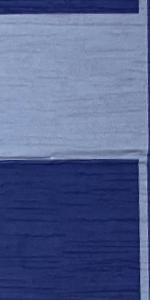
Label: Empty